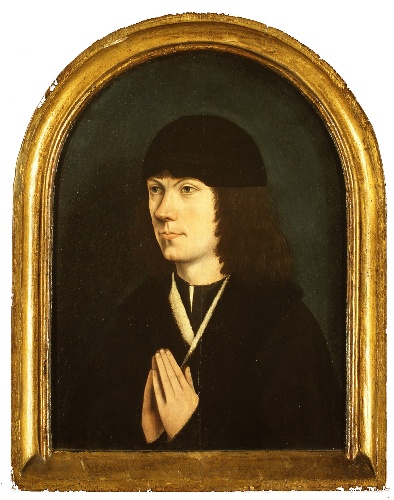
Title: Portrait of a Young Man
Artist: French (Burgundian?) Painter
Artist bio: ca. 1495
Object type: Painting
Classification: Paintings
Medium: Oil on wood
Dimensions: Overall, with arched top and engaged frame, 13 x 10 1/8 in. (33 x 25.7 cm); painted surface 10 5/8 x 8 in. (27 x 20.3 cm)
Department: European Paintings
Credit line: The Friedsam Collection, Bequest of Michael Friedsam, 1931
Accession year: 1932
Repository: Metropolitan Museum of Art, New York, NY
Tags: Men|Portraits